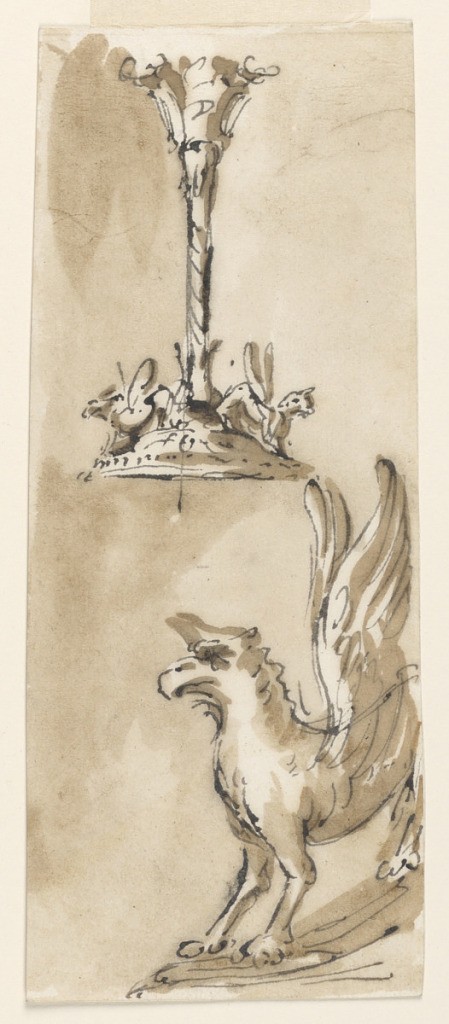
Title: Candlestick
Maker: Giuseppe Barberi, Italian, 1746–1809
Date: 1746–1809
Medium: Pen and brown ink, brush and brown wash on off-white laid paper, lined
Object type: Drawing
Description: Candlestick.